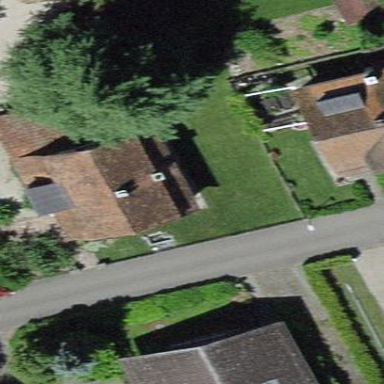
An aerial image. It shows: Building with tile roof.